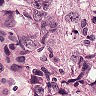
Metastatic tissue present: yes